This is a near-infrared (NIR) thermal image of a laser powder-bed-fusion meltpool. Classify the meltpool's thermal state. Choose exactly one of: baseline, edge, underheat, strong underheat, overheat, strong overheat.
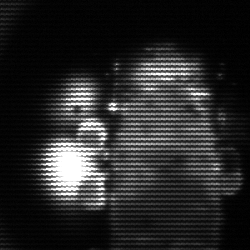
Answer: strong underheat